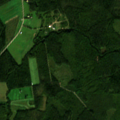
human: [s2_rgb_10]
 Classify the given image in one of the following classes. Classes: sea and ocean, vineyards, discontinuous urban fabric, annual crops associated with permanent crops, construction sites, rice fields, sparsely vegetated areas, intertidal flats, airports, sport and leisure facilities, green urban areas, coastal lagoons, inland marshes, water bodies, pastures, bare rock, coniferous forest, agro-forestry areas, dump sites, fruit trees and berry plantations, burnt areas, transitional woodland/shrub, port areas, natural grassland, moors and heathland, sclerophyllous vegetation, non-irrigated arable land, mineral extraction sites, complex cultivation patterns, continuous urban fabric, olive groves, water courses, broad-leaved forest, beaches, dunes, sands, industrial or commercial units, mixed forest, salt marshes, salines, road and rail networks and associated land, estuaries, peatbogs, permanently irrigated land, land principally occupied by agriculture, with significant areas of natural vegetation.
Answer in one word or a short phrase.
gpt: non-irrigated arable land, land principally occupied by agriculture, with significant areas of natural vegetation, coniferous forest, mixed forest